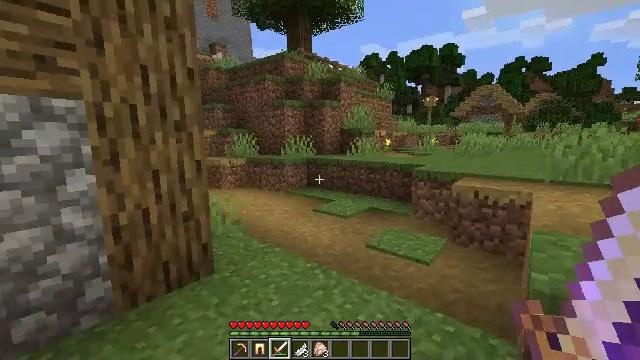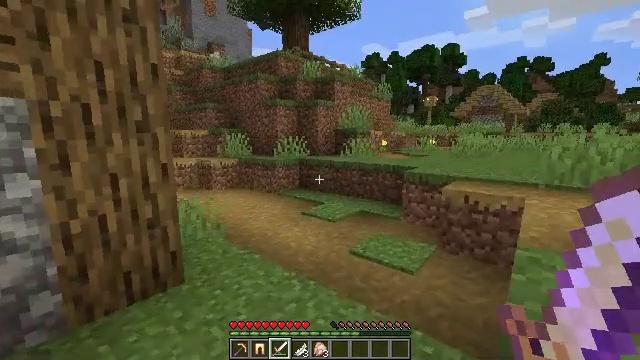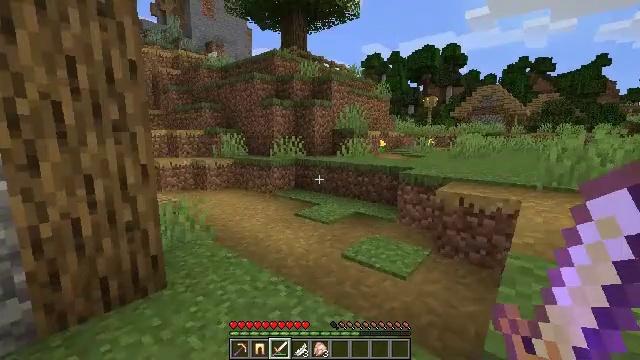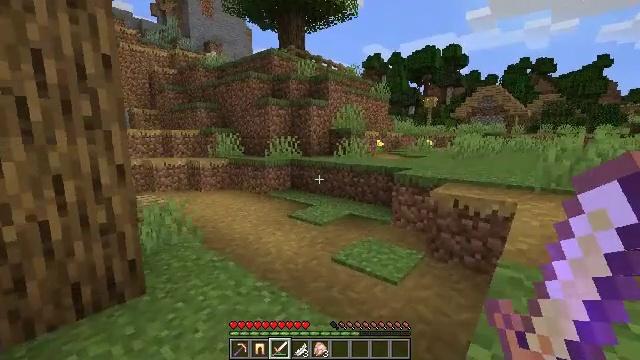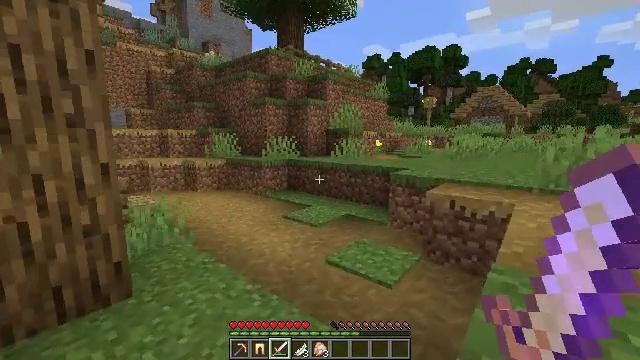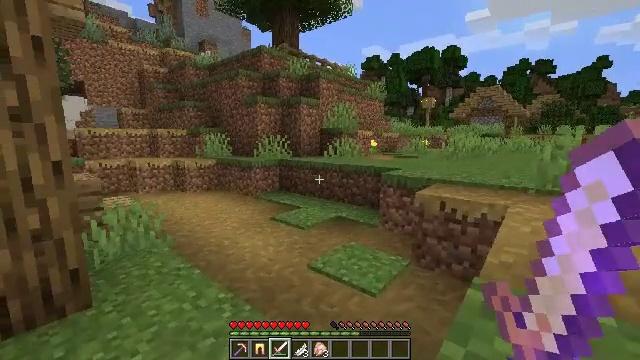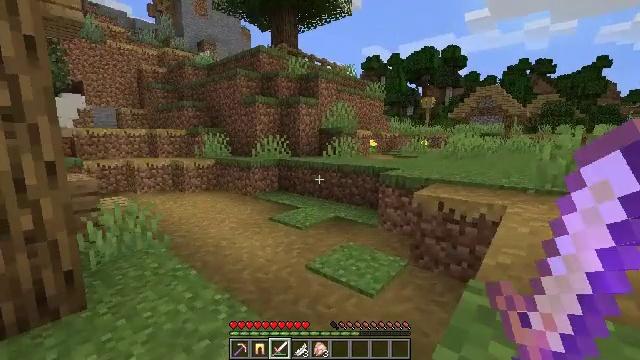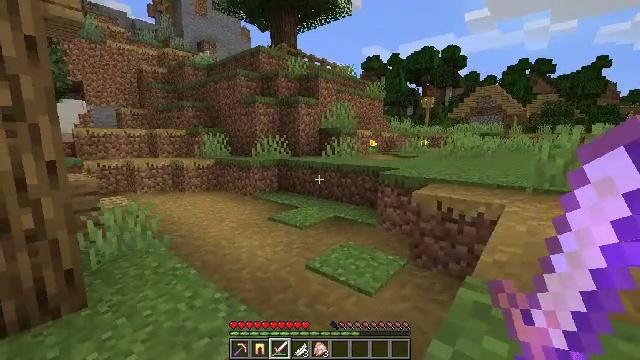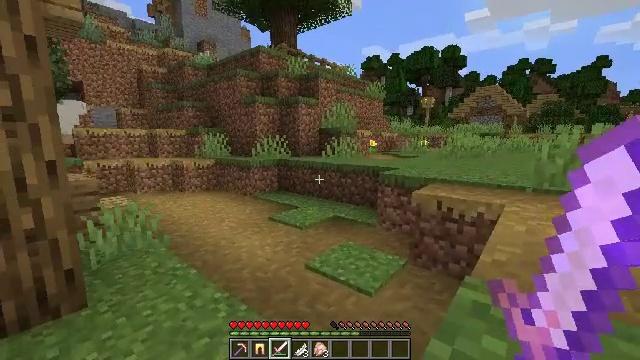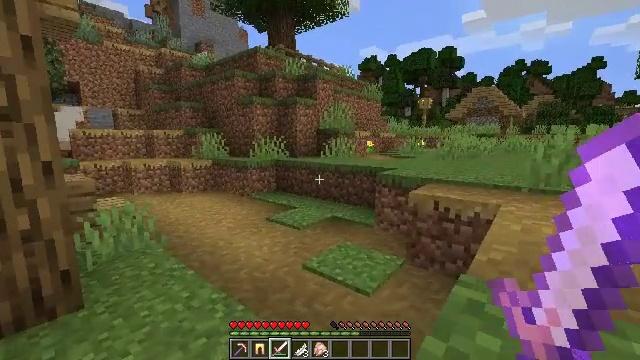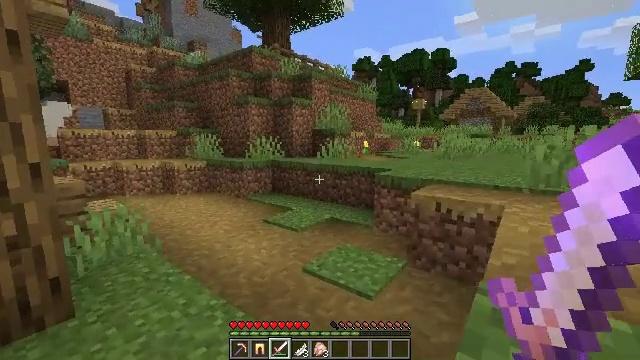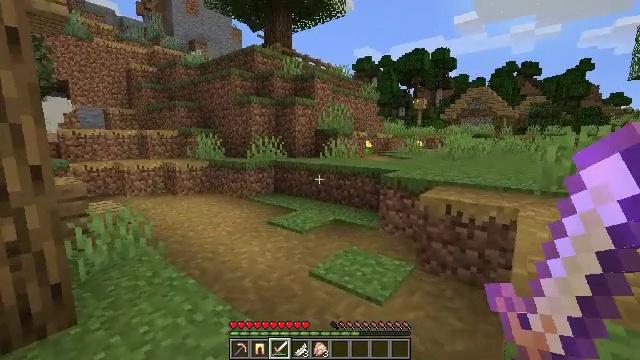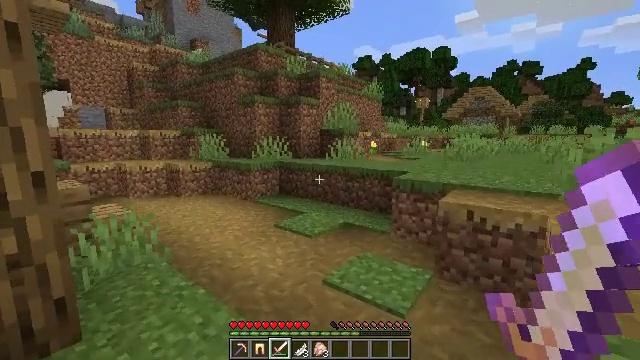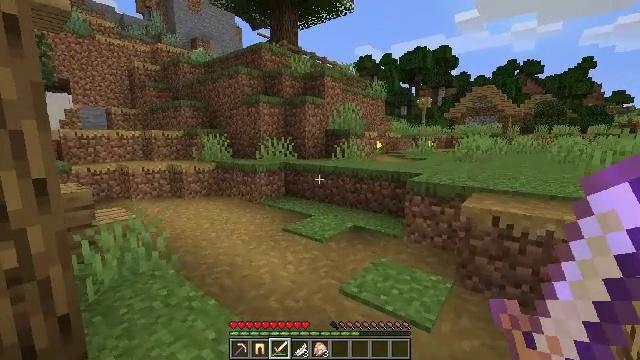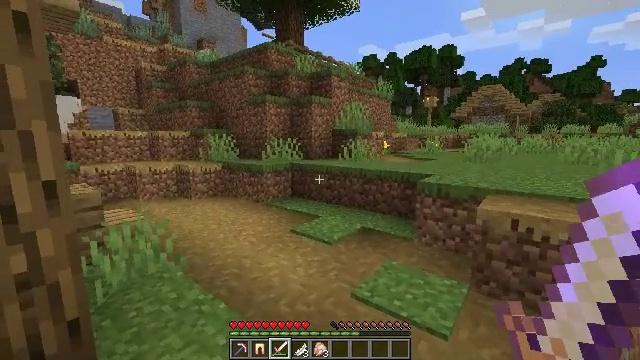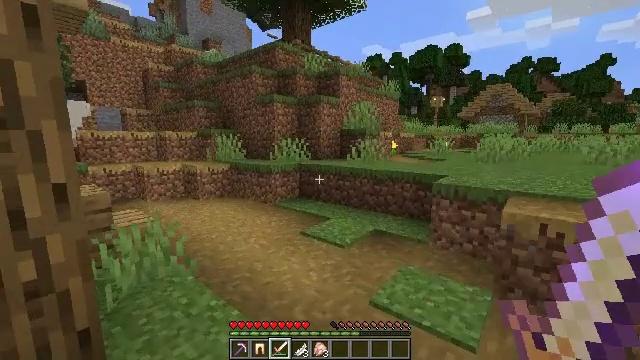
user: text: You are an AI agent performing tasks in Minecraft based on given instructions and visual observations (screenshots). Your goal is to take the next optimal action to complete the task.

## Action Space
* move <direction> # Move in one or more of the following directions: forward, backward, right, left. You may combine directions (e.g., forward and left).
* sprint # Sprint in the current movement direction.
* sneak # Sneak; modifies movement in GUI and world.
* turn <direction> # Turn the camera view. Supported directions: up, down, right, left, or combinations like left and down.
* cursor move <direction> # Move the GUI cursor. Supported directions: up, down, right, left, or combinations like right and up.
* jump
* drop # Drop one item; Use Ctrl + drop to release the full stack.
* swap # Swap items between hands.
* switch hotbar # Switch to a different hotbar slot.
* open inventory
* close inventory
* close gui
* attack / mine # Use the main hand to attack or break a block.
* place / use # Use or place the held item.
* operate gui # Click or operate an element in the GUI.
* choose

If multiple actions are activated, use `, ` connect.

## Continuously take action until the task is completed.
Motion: motion action
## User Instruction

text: Reclaim the grass path segment.
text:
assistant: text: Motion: move forward and move right
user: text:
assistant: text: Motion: move forward and move right
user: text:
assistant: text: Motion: move forward and move right
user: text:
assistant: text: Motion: move forward and move right
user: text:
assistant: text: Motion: move forward and move right
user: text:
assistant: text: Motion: move forward and move right
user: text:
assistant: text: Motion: move forward and move right
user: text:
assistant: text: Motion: move forward and move right
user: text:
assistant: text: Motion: move forward and move right
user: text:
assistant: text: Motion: move forward and move left, turn right
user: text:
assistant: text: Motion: move forward and move left
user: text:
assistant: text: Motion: move forward and move left
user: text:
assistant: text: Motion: move forward and move left
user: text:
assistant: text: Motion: move forward and move left
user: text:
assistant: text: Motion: move forward and move left
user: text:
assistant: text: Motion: move forward
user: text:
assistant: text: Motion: move forward
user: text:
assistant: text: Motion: move forward
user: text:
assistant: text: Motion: move forward
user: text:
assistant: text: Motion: move forward
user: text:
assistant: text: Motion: move forward
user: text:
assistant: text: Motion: move forward
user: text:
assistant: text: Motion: move forward
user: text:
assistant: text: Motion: move forward
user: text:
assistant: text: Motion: move forward, turn left
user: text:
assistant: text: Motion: move forward, turn left
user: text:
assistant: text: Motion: move forward, turn left
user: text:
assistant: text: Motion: move forward
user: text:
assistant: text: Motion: move forward
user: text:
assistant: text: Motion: move forward